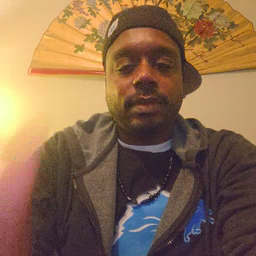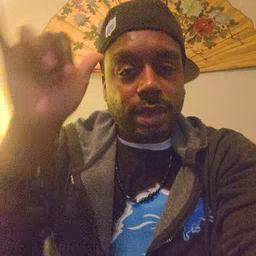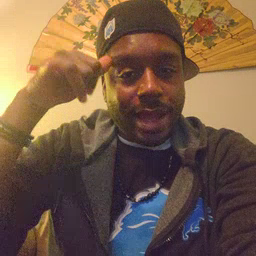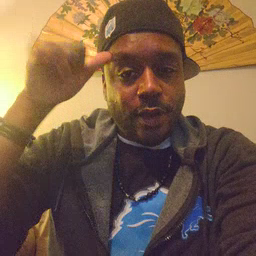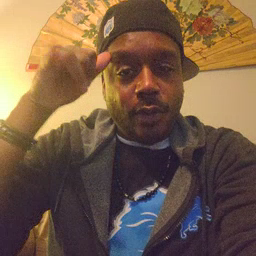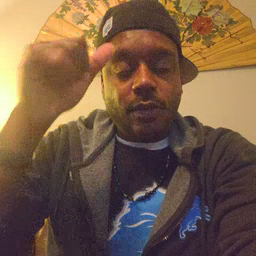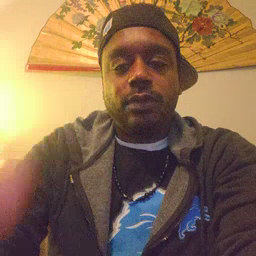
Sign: cow